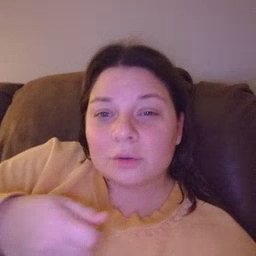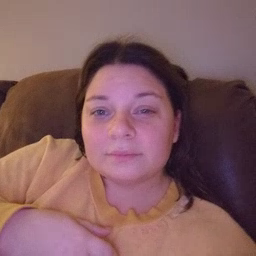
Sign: vacuum